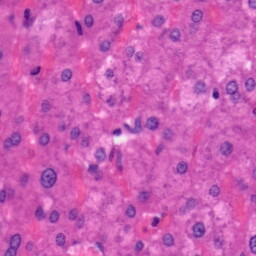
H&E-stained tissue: Liver